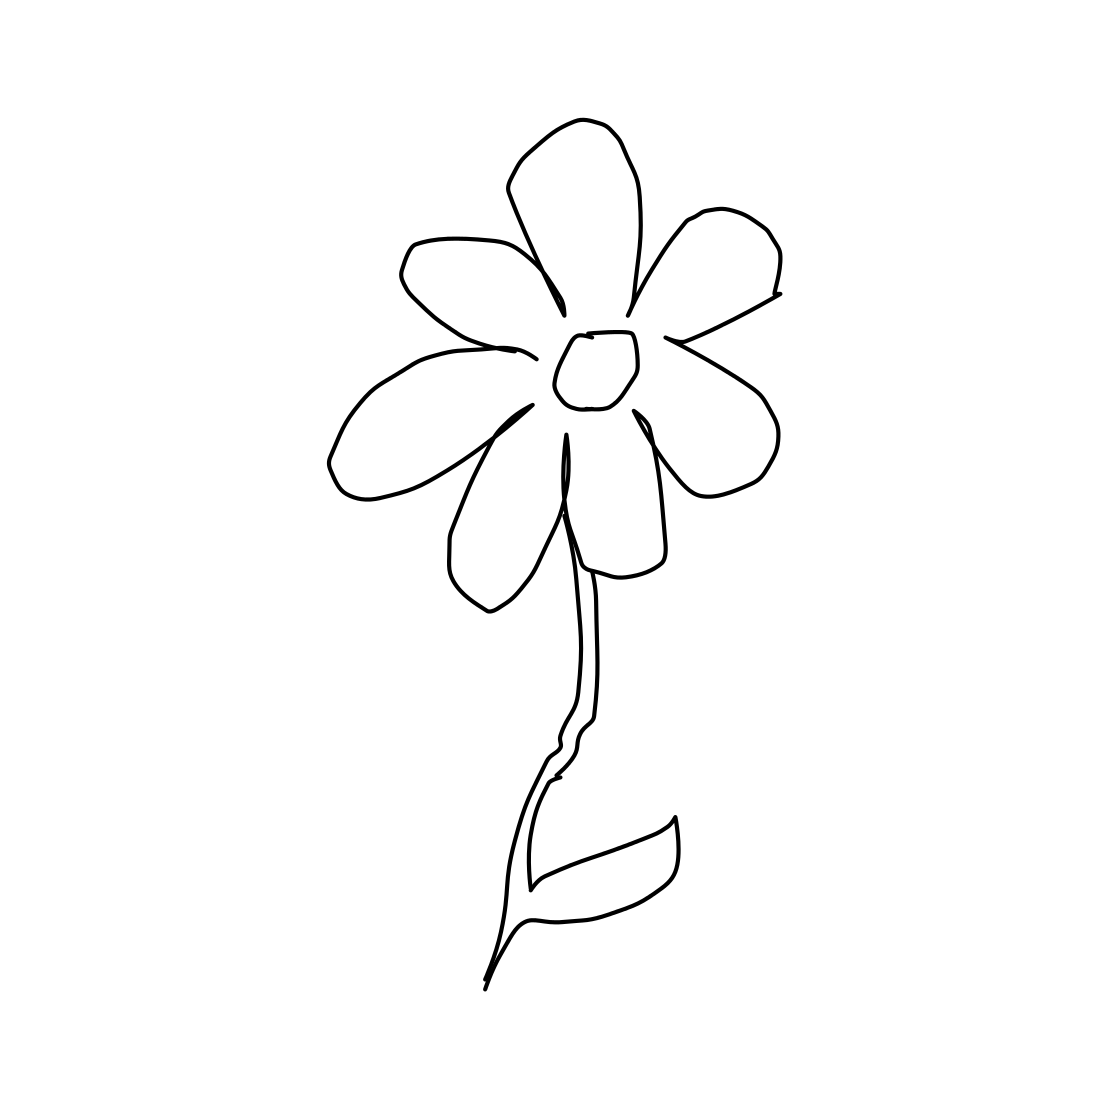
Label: flower with stem